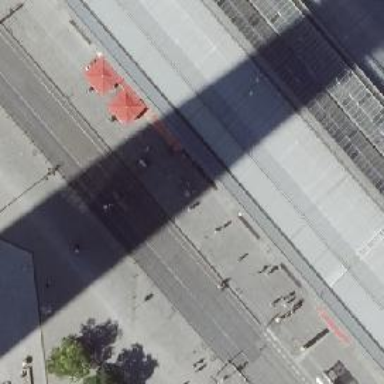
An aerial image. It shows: Entrance to public transport facility.